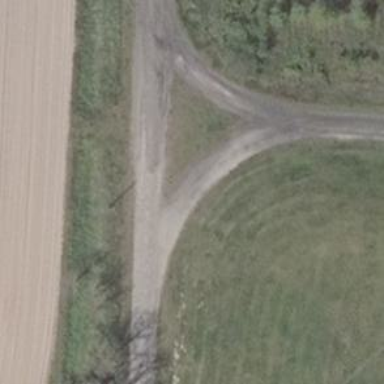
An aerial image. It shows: Compacted track road with grade3 tracktype.